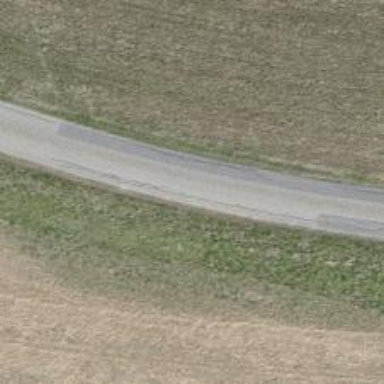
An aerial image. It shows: Unclassified road with asphalt surface.